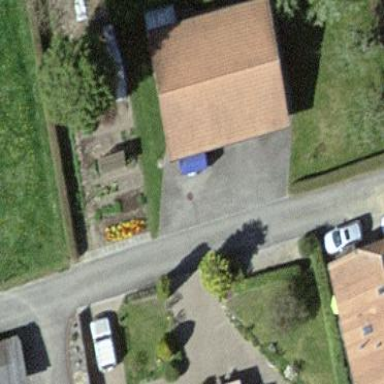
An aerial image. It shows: Garage.